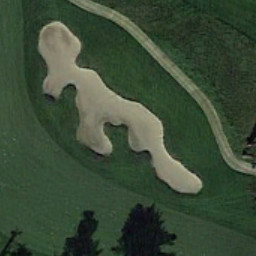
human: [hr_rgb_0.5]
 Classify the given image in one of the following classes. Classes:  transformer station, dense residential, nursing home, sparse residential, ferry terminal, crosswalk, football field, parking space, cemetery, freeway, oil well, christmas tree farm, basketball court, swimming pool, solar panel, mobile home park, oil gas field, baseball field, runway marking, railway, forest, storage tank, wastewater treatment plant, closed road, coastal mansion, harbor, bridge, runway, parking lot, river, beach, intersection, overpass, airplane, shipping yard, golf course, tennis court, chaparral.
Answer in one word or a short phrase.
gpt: golf course